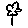
Label: flower